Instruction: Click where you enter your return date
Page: home
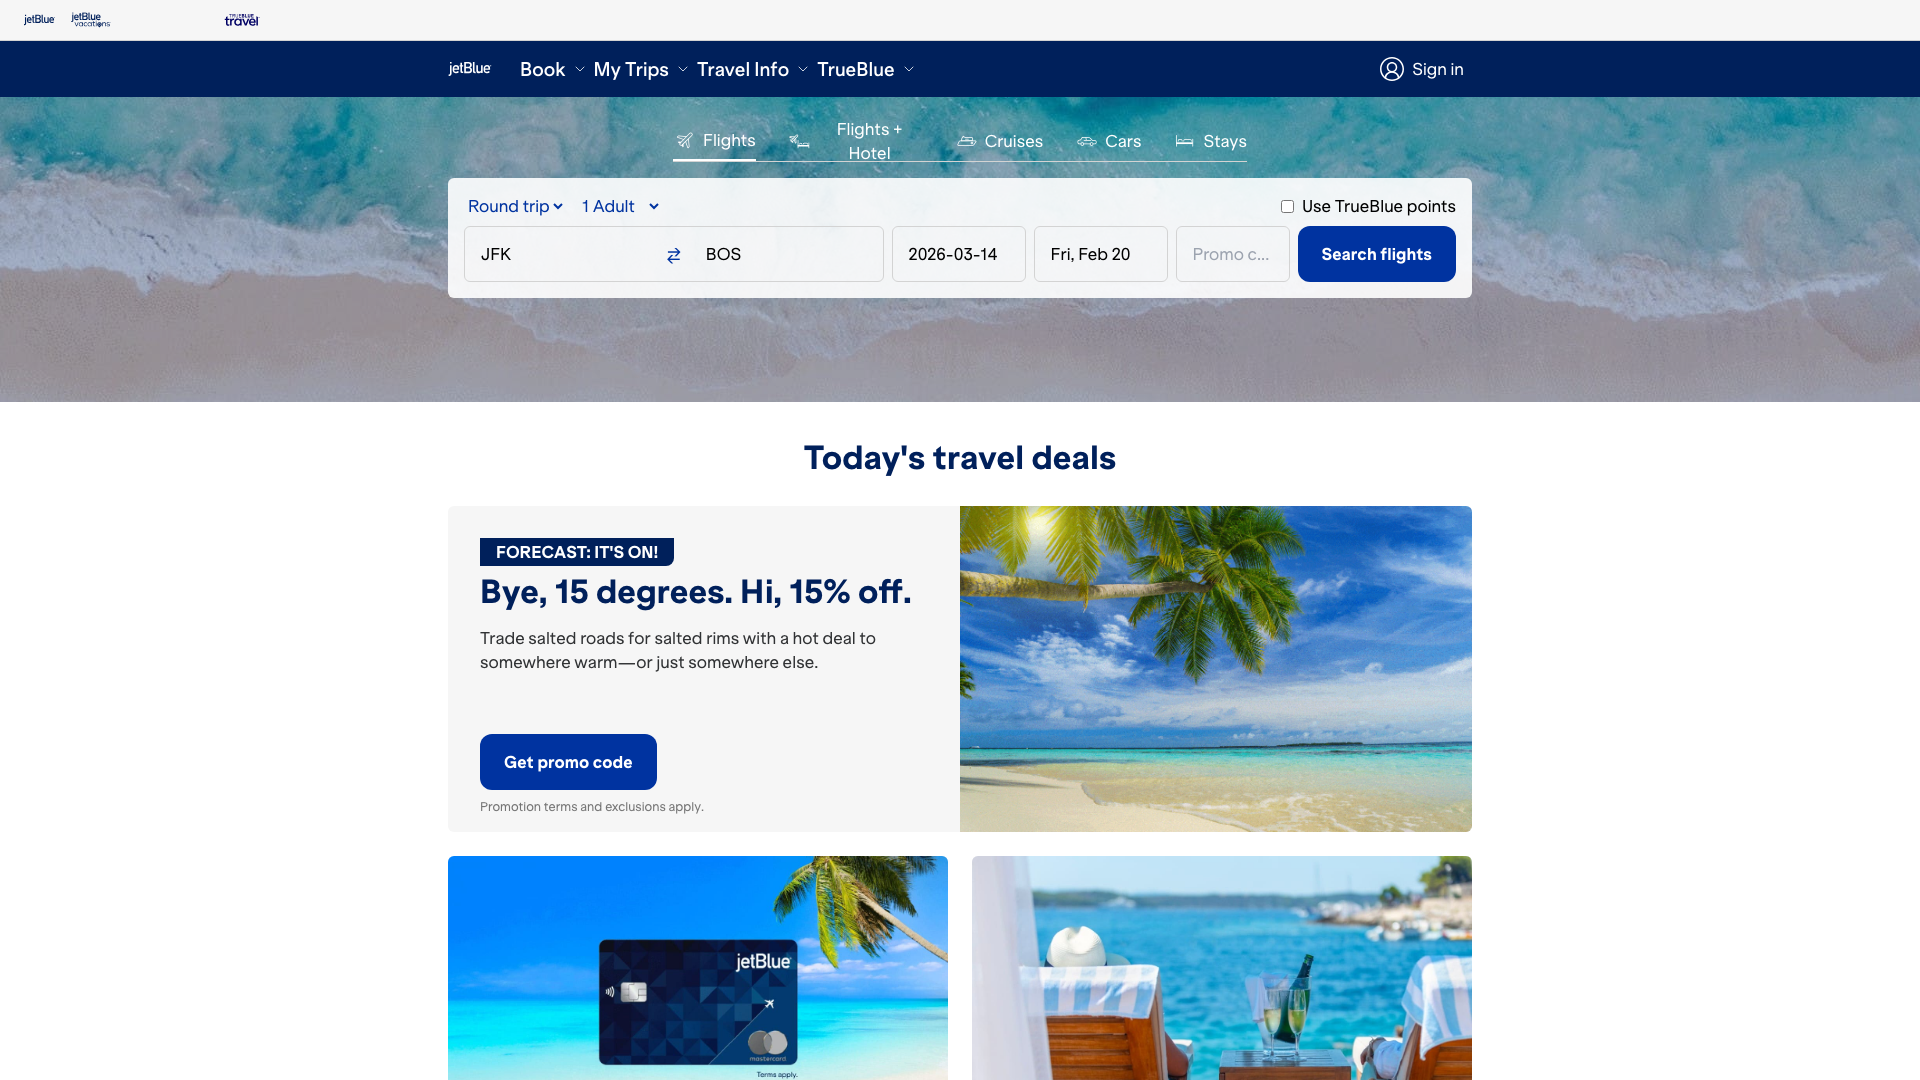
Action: click